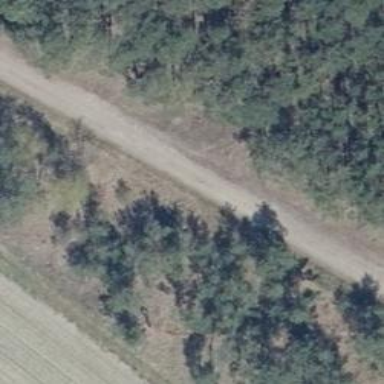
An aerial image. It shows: Dirt track with grade 4 tracktype.